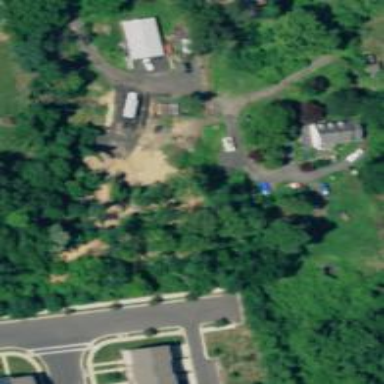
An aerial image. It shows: Driveway.